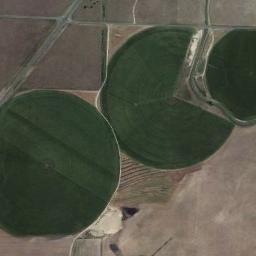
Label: circular_farmland